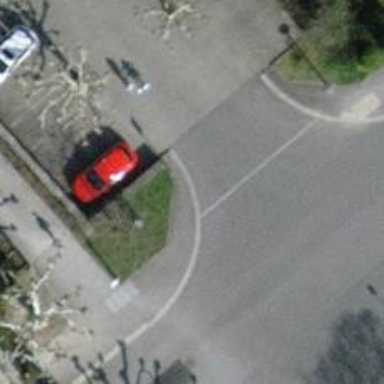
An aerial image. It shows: Raised kerb.